Interaction volume radius: 5 \u00c5
Interaction volume height: 20 \u00c5
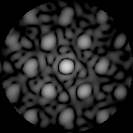
Disorder parameter: 0.4273